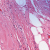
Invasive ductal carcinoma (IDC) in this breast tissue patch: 0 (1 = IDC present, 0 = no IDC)